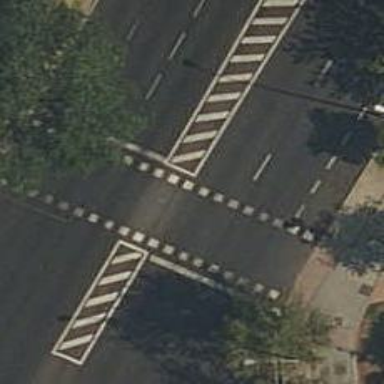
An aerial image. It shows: Zebra crossing with traffic signals. The crossing is marked by traffic lights.